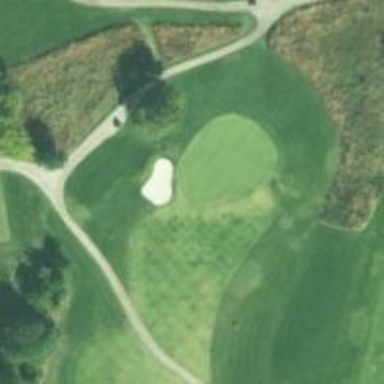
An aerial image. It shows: Golf fairway in the image.